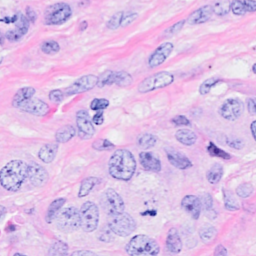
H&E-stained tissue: Breast